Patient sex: M
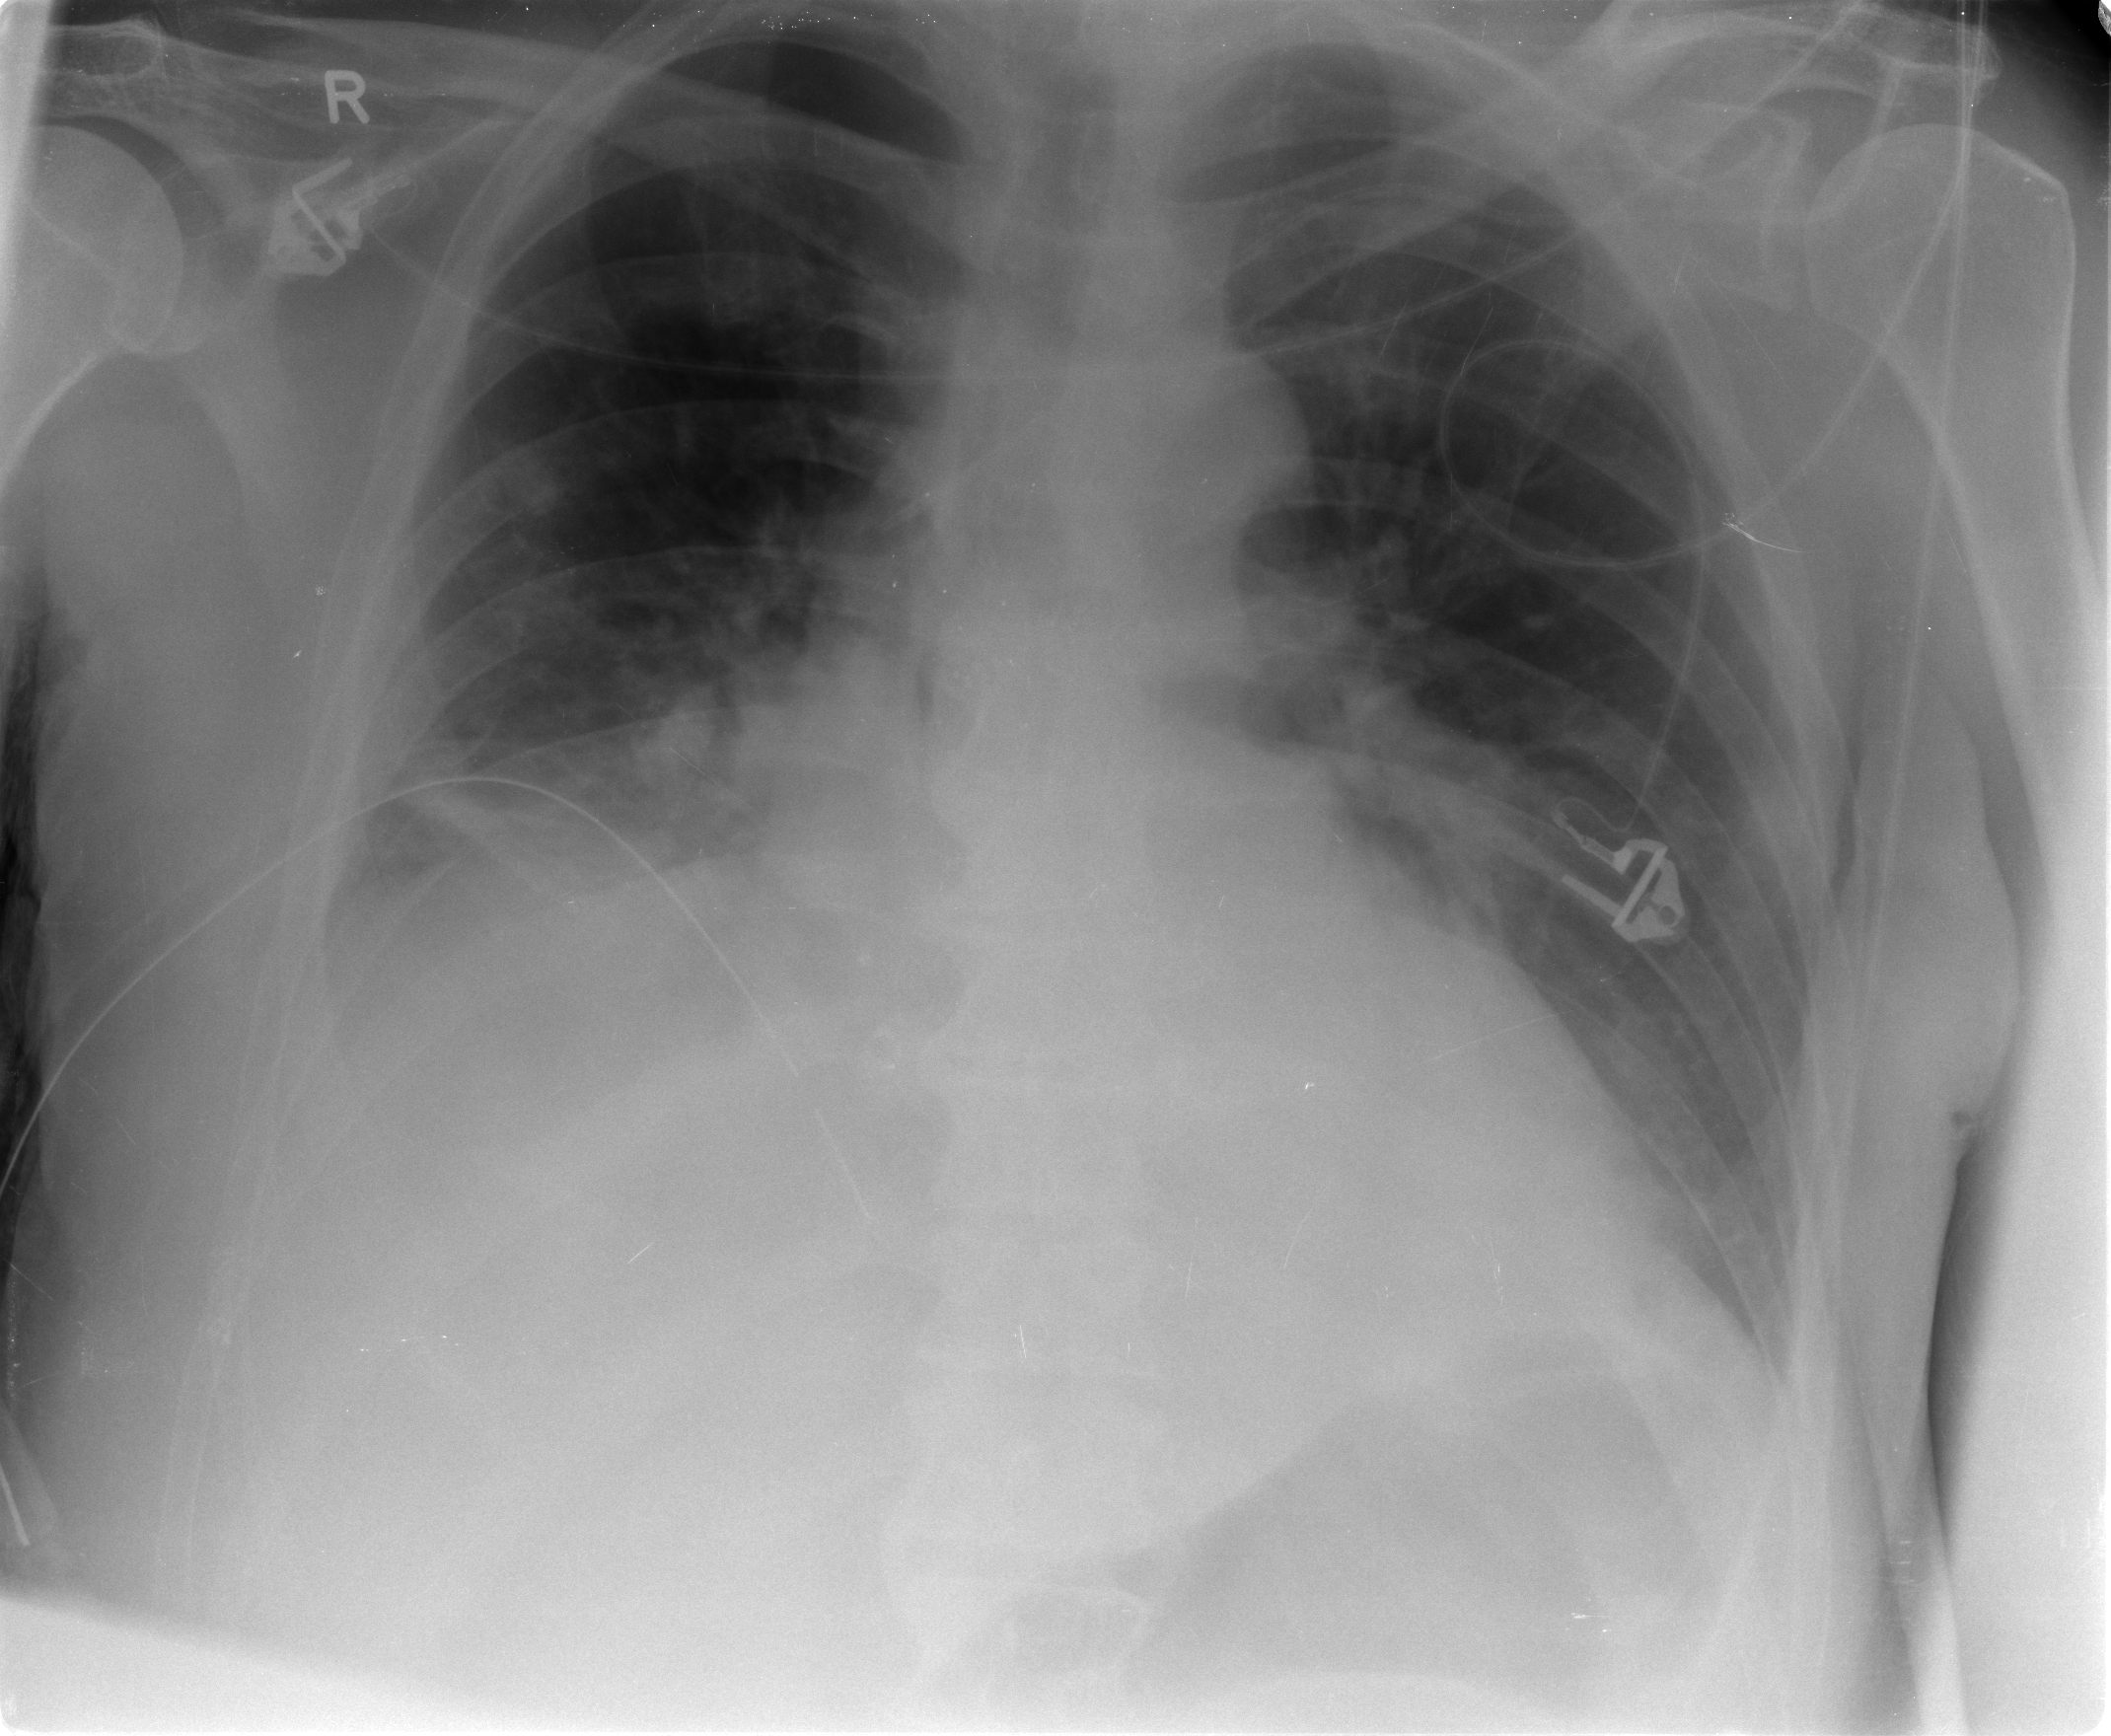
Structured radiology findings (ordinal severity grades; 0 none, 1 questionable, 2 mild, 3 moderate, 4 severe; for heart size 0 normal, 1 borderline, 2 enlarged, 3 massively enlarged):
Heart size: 2
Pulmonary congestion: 1
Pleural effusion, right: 2
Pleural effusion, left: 1
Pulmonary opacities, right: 2
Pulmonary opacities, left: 0
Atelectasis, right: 3
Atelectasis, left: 2